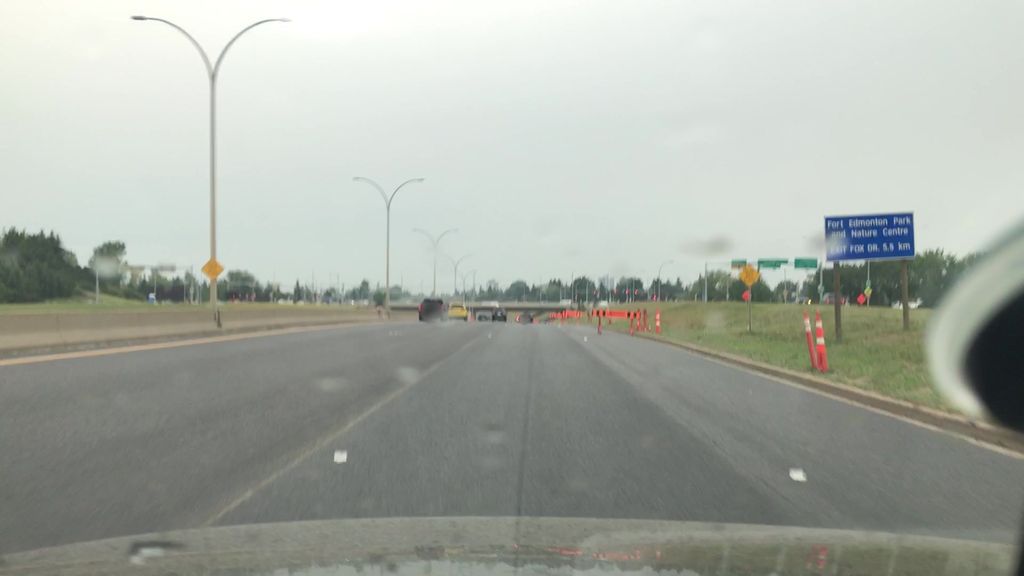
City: edmonton